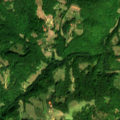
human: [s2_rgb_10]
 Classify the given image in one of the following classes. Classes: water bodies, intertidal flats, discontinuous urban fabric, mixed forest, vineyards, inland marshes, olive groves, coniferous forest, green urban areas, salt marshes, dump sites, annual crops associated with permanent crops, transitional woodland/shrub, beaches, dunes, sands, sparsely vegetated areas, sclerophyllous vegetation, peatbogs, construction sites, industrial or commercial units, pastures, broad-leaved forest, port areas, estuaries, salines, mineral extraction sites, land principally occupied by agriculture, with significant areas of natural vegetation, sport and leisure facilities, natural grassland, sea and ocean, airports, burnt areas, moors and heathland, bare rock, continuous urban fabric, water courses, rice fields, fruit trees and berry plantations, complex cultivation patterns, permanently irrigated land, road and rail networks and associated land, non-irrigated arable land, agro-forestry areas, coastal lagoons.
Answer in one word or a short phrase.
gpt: complex cultivation patterns, land principally occupied by agriculture, with significant areas of natural vegetation, broad-leaved forest, transitional woodland/shrub